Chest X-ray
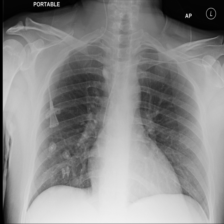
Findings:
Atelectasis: negative
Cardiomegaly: negative
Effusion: negative
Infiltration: negative
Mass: negative
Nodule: negative
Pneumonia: negative
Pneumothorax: negative
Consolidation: negative
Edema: negative
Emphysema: negative
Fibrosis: negative
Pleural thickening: negative
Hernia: negative